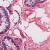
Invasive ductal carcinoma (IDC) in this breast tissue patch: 0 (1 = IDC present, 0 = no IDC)